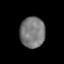
Tissue: prostate
Cell type: Endothelial cells
Senescence score: 0.2595
Nuclear area (px): 745
Mean DAPI intensity: 123.329